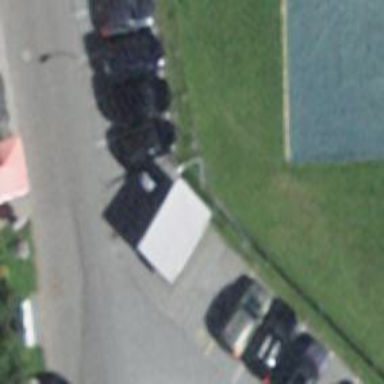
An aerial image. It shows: Recycling container at amenity designated for recycling.